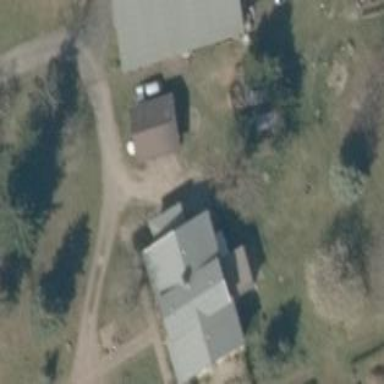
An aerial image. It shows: Simple house.